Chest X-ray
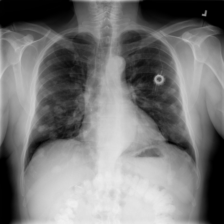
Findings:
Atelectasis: negative
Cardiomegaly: negative
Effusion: negative
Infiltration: negative
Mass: negative
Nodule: positive
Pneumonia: negative
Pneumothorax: negative
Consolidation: negative
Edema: negative
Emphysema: negative
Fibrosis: negative
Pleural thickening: negative
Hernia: negative